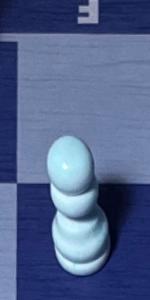
Label: Pawn_White